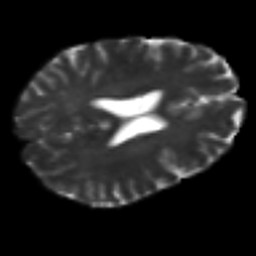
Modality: T2w
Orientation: axial
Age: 44
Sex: female
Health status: ill
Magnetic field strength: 3 T
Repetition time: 8.4 s
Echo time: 0.0926 s